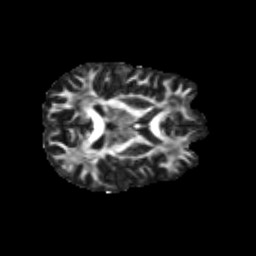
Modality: FA
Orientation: axial
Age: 26
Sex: male
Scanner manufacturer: siemens
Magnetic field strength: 3 T
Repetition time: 1.8 s
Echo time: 0.07 s